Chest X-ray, AP view. Patient: 52 years old, sex M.
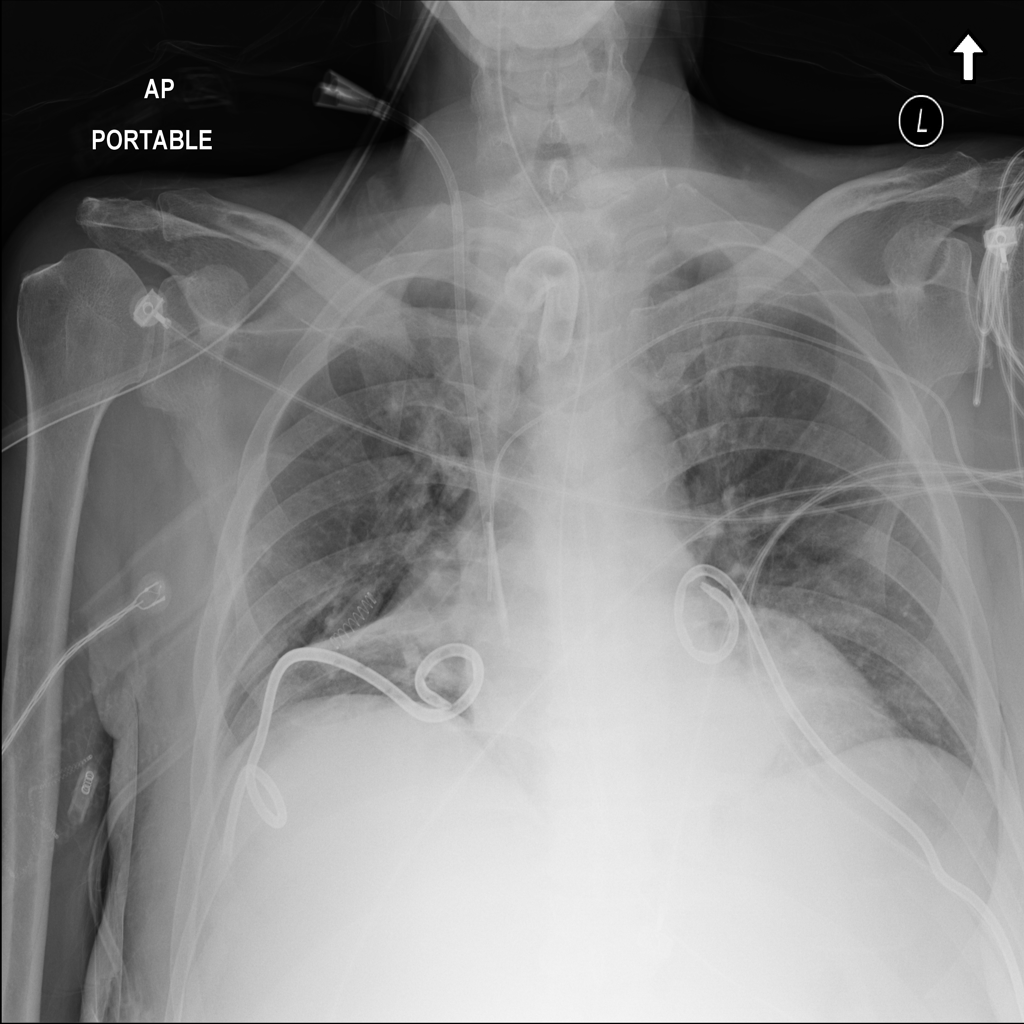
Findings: Atelectasis